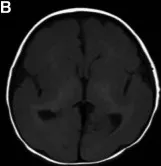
T1-weighted sagittal.
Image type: radiology (mri)